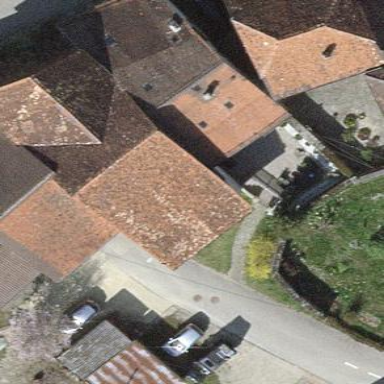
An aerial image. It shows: Residential building.